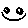
Label: smiley face